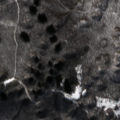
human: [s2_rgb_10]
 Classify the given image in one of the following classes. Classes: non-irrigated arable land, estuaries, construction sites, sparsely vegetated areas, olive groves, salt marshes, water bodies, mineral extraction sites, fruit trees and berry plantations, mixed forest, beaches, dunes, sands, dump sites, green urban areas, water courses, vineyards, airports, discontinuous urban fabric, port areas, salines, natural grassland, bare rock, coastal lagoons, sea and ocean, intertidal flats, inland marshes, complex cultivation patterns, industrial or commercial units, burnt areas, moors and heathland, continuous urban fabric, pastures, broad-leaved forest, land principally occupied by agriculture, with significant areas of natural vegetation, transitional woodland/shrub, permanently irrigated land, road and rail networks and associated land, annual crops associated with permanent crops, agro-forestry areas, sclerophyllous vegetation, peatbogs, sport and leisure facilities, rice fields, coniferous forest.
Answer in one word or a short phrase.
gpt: broad-leaved forest, mixed forest